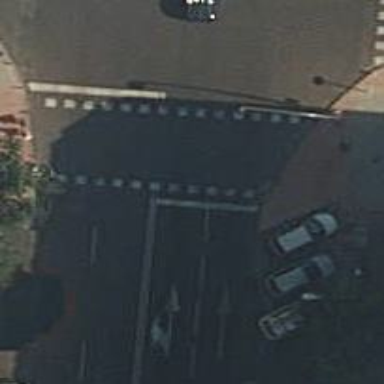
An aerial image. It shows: Zebra crossing with traffic signals. The crossing is marked by traffic lights.